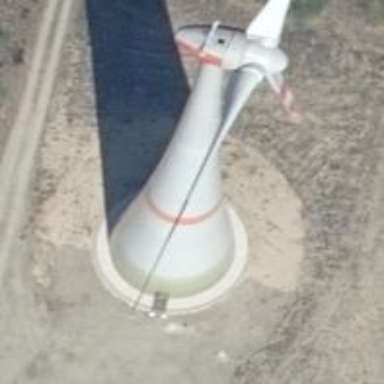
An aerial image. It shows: Wind power generator employing wind turbines.